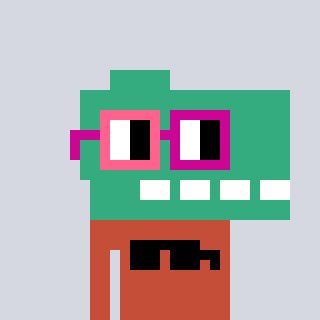
a pixel art character with square pink and red glasses, a dino-shaped head and a rust-colored body on a cool background